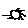
Label: sun